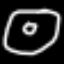
Label: donut